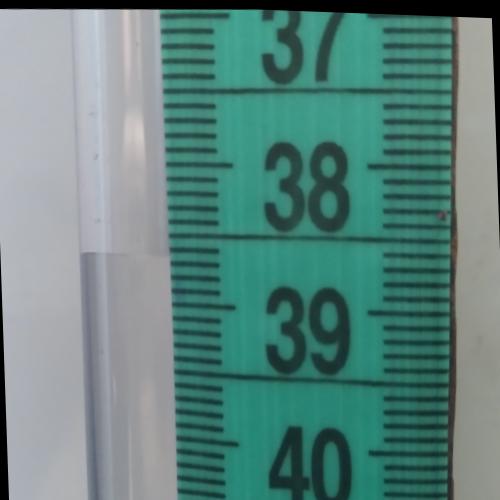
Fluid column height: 38.7 cm